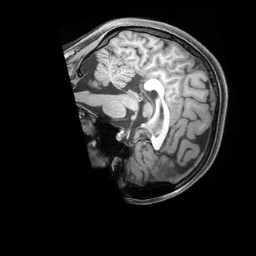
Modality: T1w
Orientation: sagittal
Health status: healthy
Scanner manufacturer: siemens
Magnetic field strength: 3 T
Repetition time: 2.4 s
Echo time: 0.00201 s